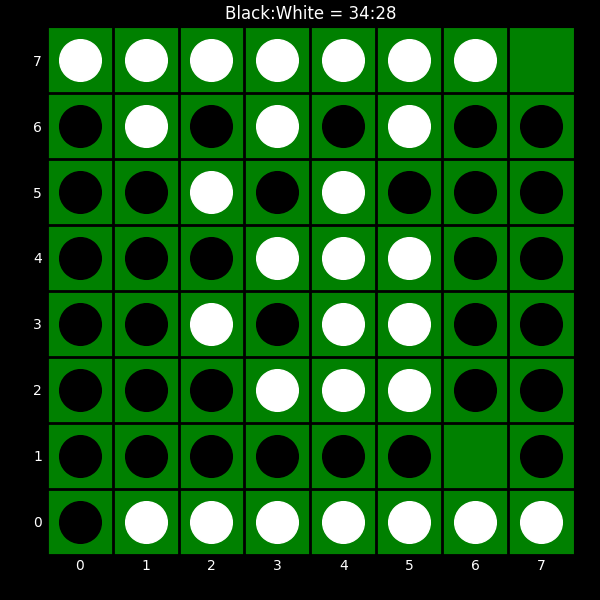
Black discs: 34
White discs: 28